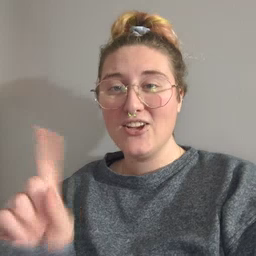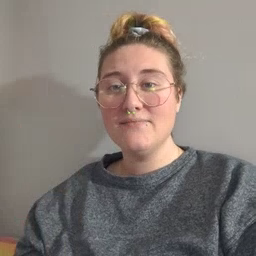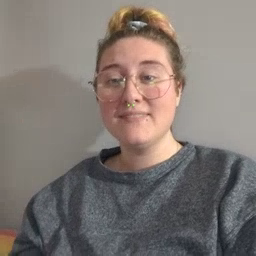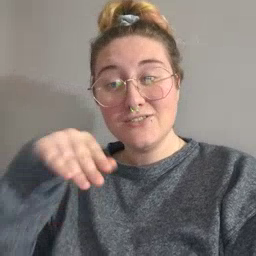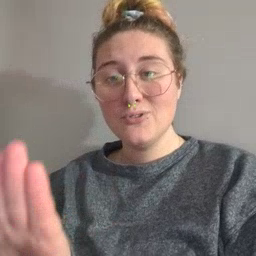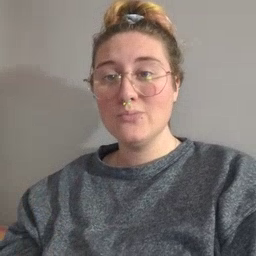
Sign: into